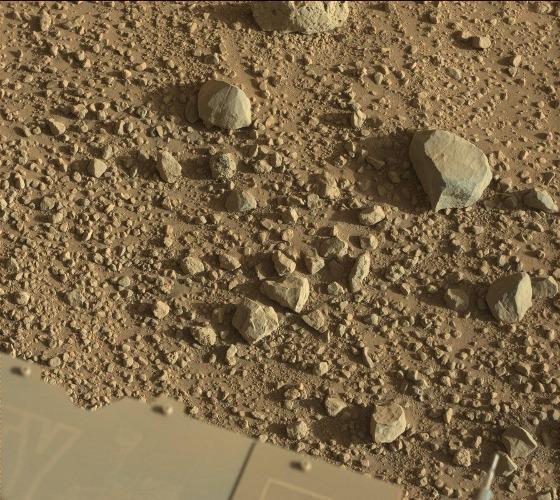
Terrain classes present: Background, Gravel / Sand / Soil, Rock, Shadow